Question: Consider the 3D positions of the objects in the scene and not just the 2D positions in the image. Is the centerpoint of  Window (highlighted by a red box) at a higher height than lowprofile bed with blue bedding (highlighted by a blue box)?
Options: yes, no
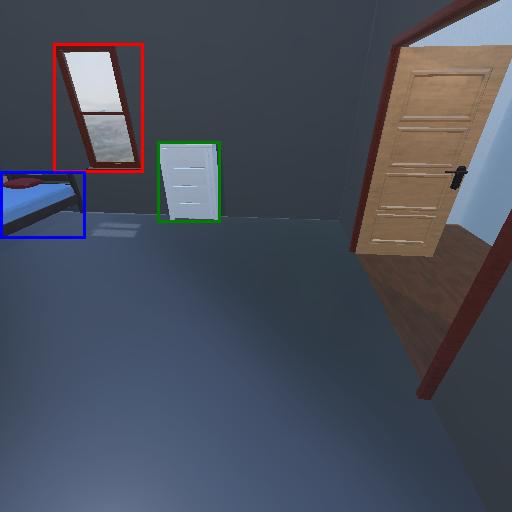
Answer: yes